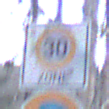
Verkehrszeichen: BeginnZone30
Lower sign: EingeschraenktesHalteverbot
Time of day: MorningAfternoon
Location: Outdoor (Nature)
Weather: Overcast
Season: Winter
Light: Natural